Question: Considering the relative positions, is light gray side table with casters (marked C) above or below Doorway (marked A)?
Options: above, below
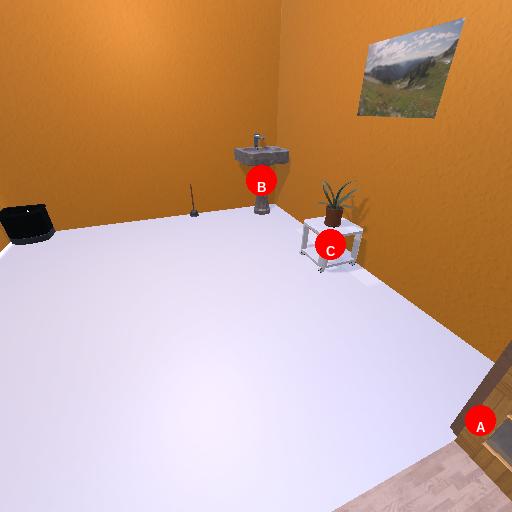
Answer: above